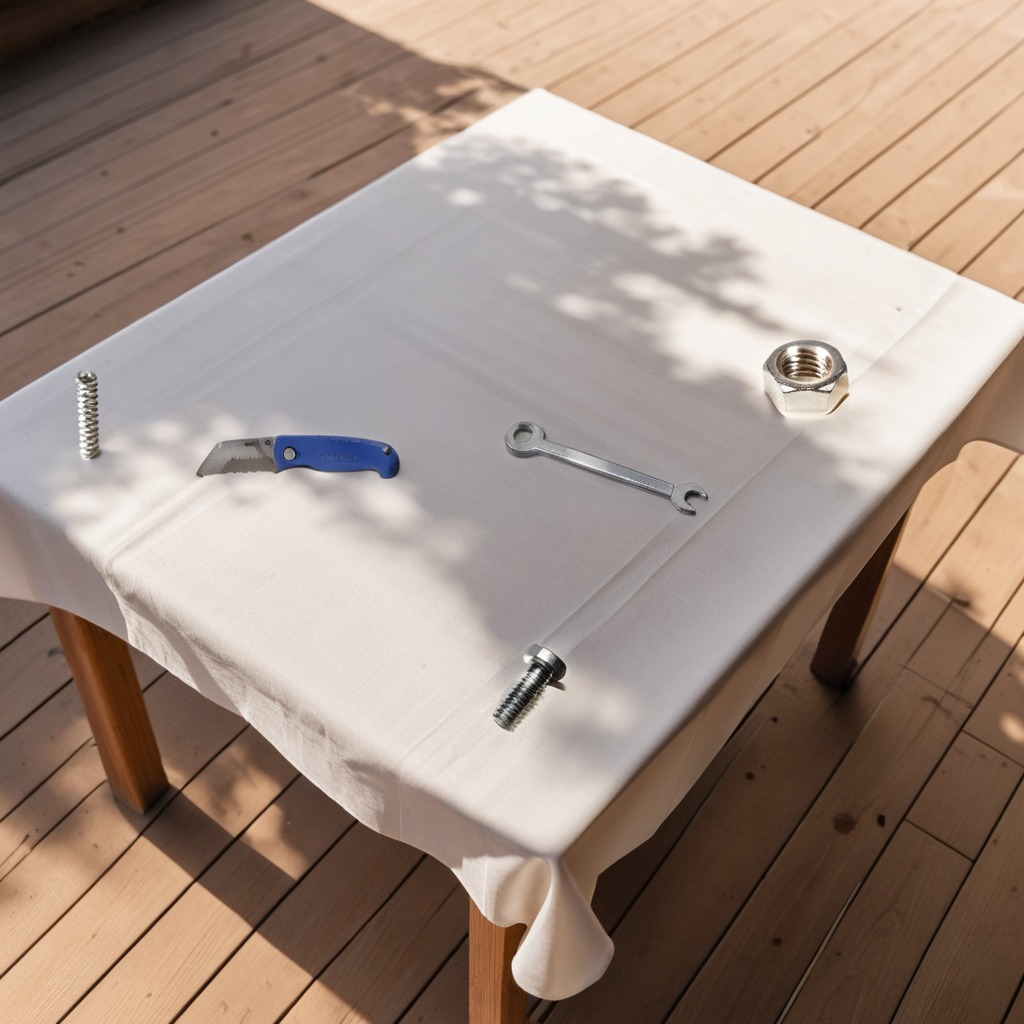
A utility knife, a metal machine screw, a coiled metal spring, a metal nut, and a wrench are lying on the wooden table.